Question: I am building my first Rails app for phsyiotherapists to manage their patients and exercises.
When I do actions in my app it shows a notice in the top of my screen.

How can I autohide this notice after a couple of seconds?
How can I prevent the notice from 'pushing down' the content?
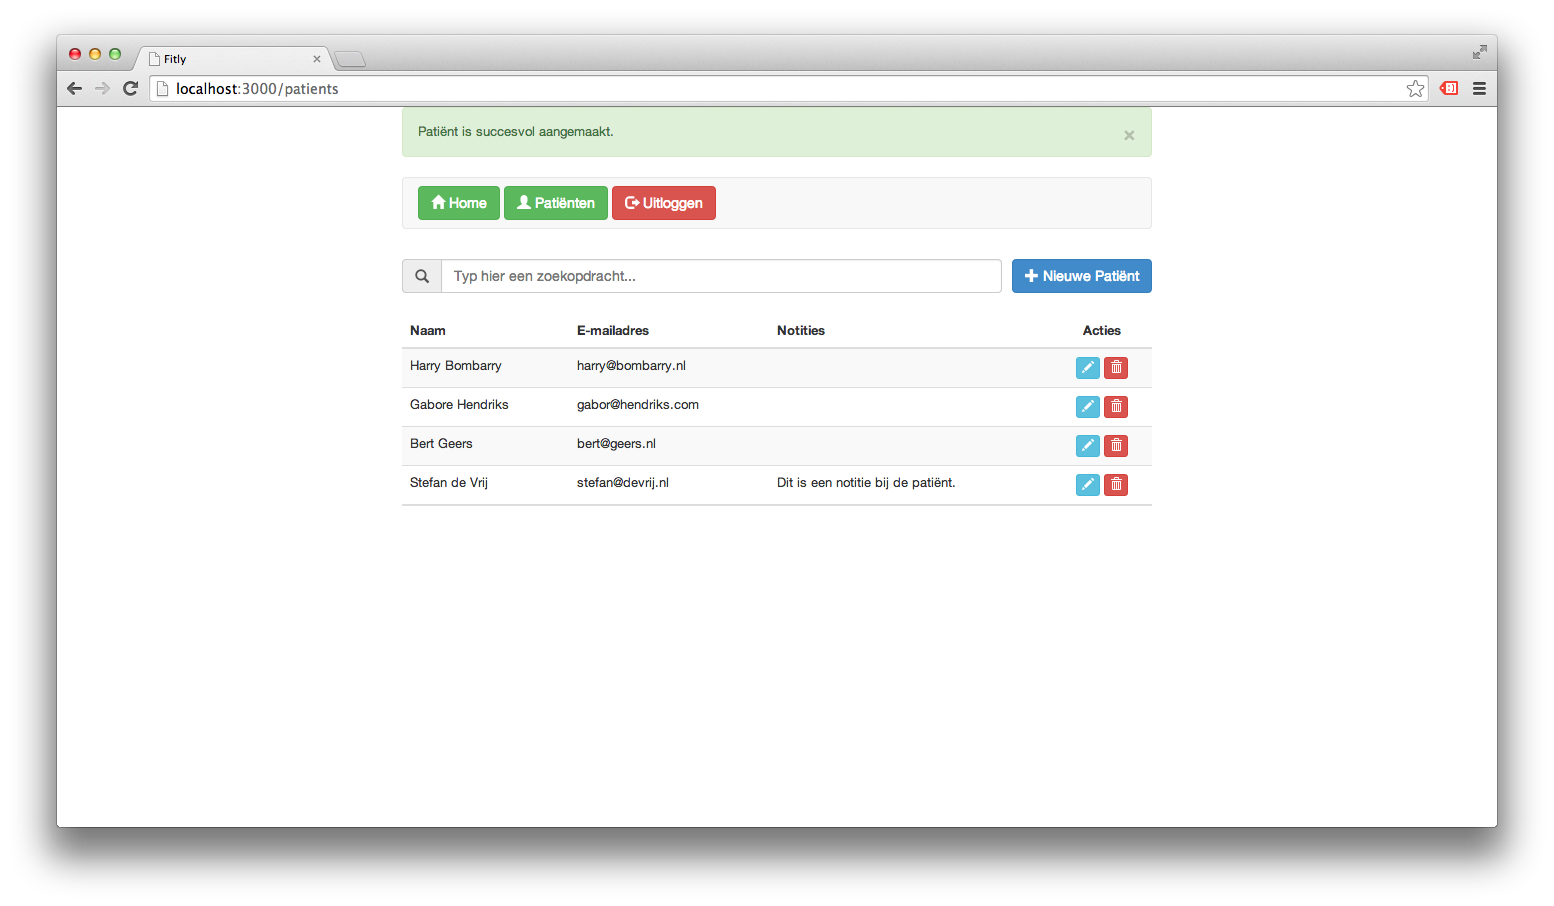
Answer: > How can I autohide this notice after a couple of seconds?
You'll be best when it loads
This is some of our live code:
'''
#app/assets/javascripts/admin/application.js.coffee
flashCallback = ->
$(".flash").animate
height: 0
opacity: 0
, 350
, ->
$(this).remove()
$ ->
$(".flash").bind 'click', (ev) =>
flashCallback()
setTimeout flashCallback, 3000
'''
This basically sets the "flash" element to disappear (fade out) after 3s (3000ms)
---
> How can I prevent the notice from 'pushing down' the content?
You'll be best using the <URL> for your 'flash' element:
'''
#app/assets/stylesheets/application.css.scss
.flash {
position: fixed;
top: 0;
left: 50%;
right: 50%;
}
'''